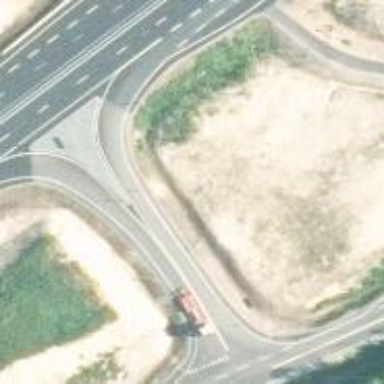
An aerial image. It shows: Trunk link highway.